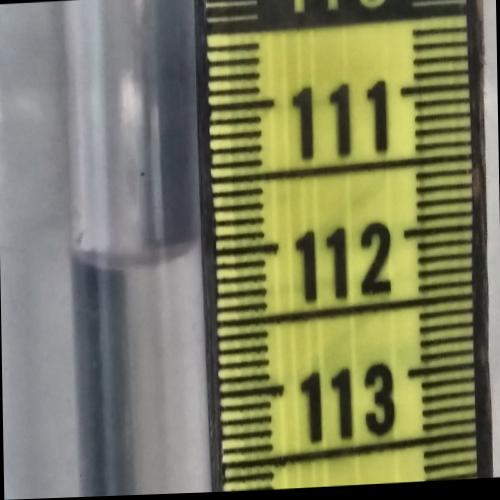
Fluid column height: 112.0 cm